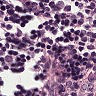
Metastatic tissue present: no